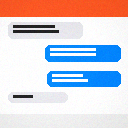
Screen state: on